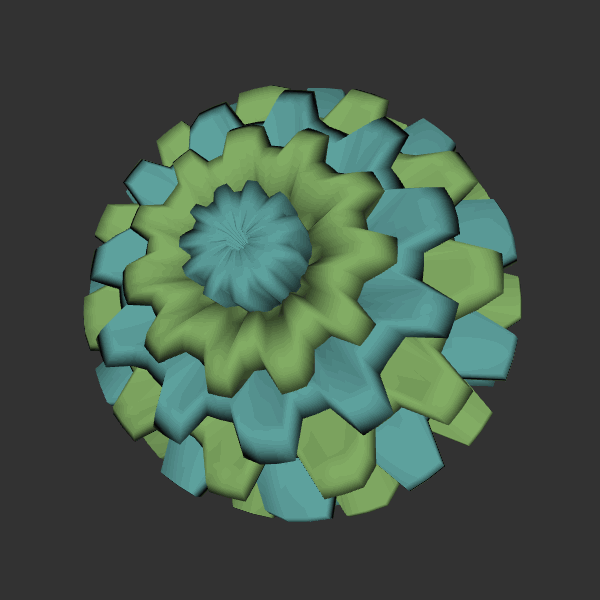
Background: dark